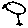
Label: bird